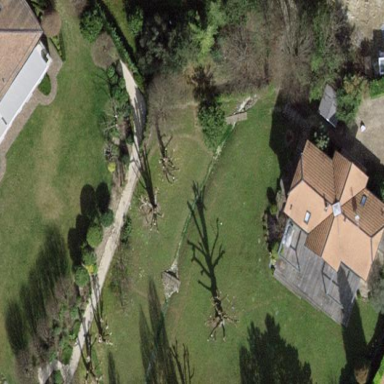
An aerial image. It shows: Garden enclosed by fence.